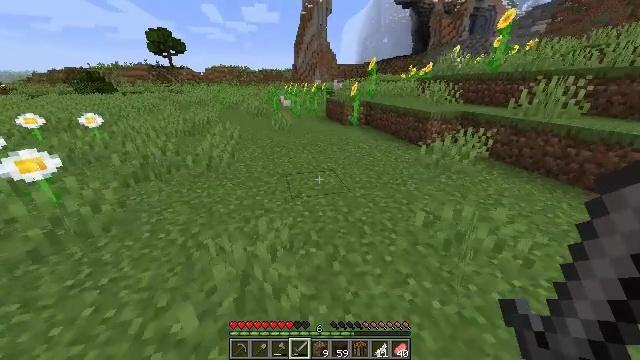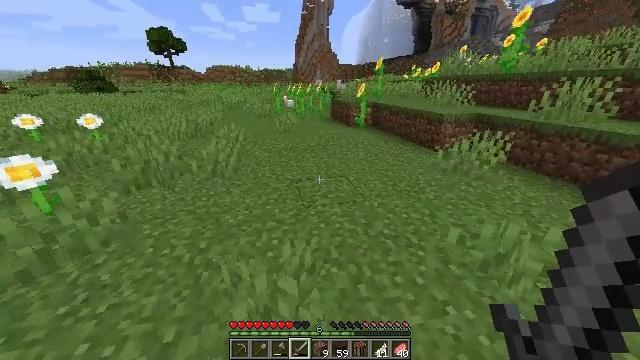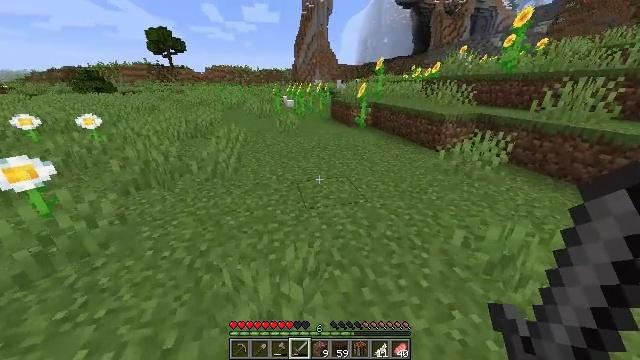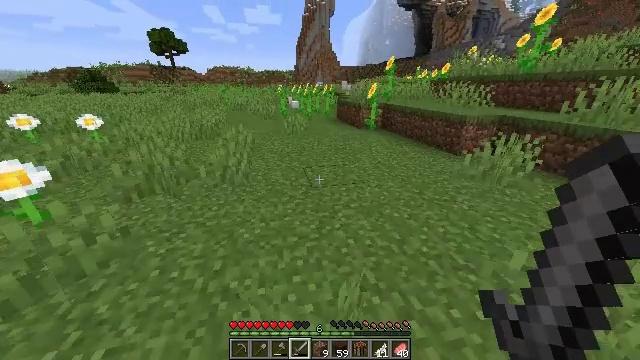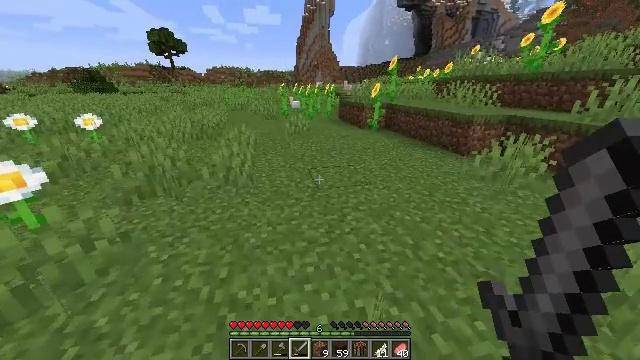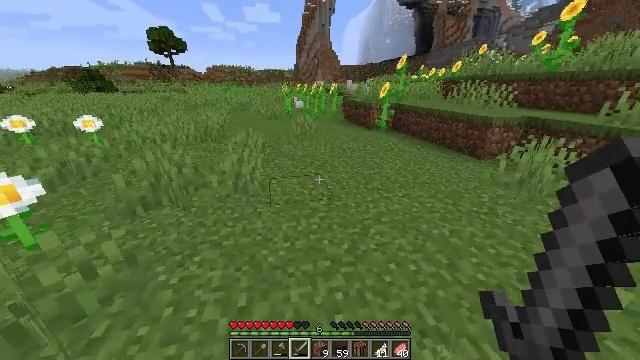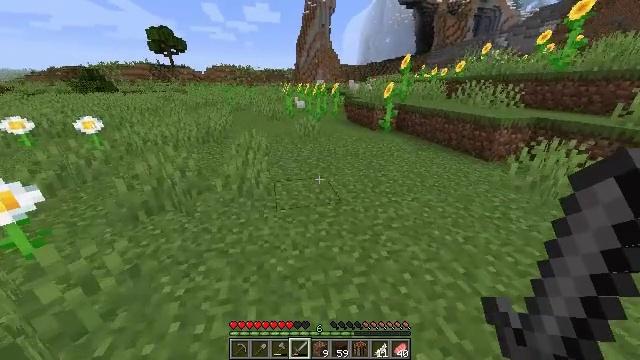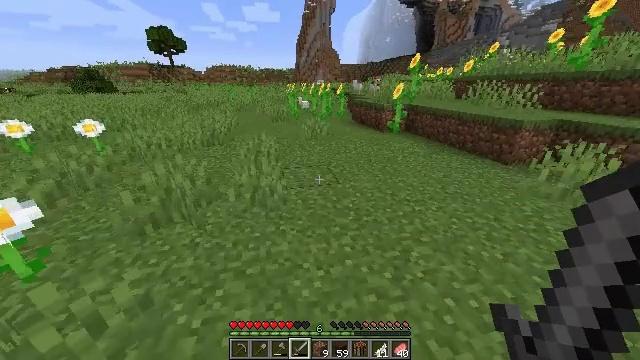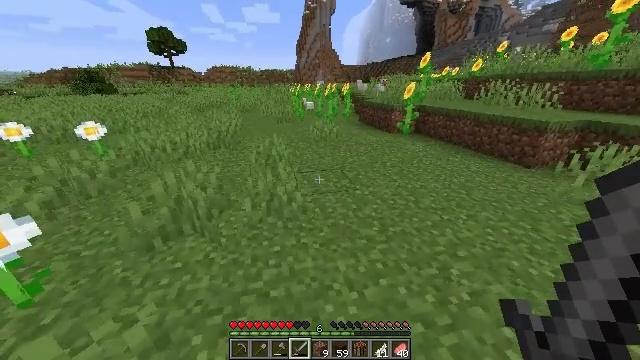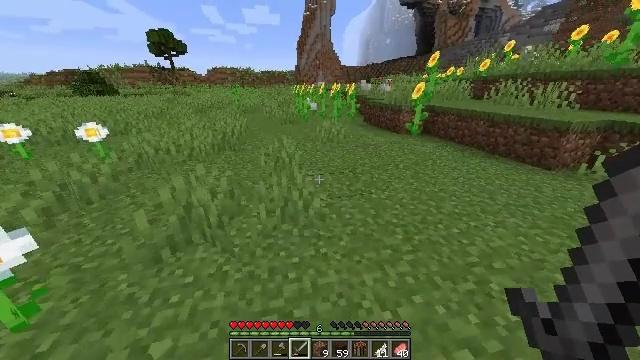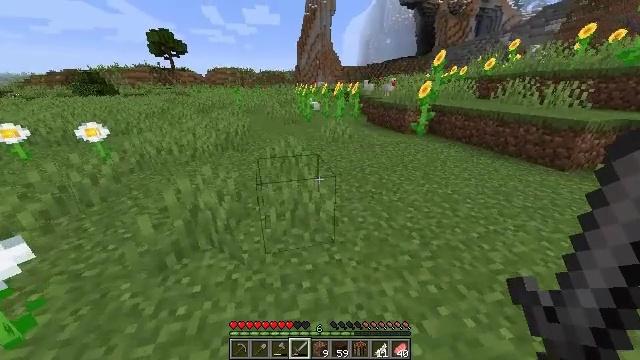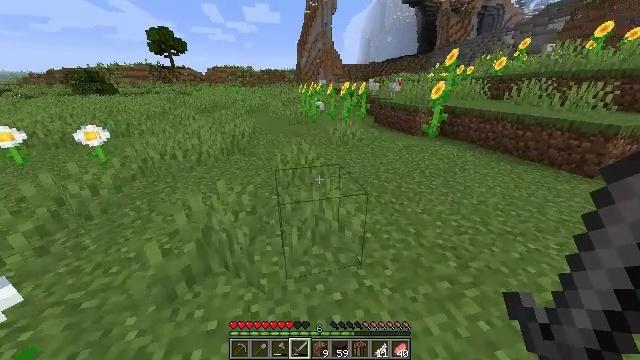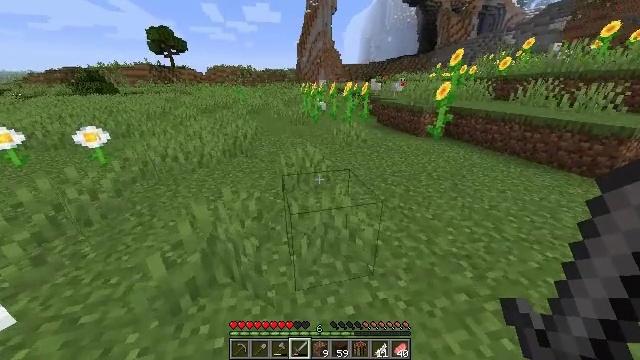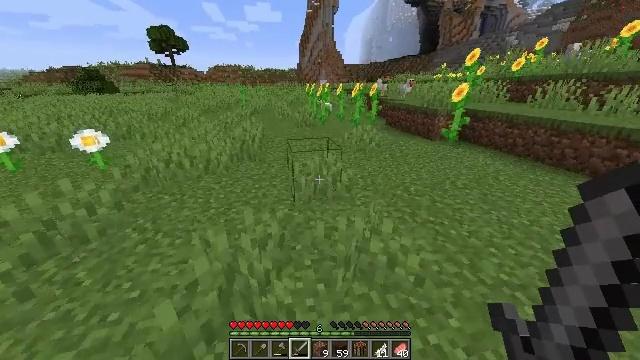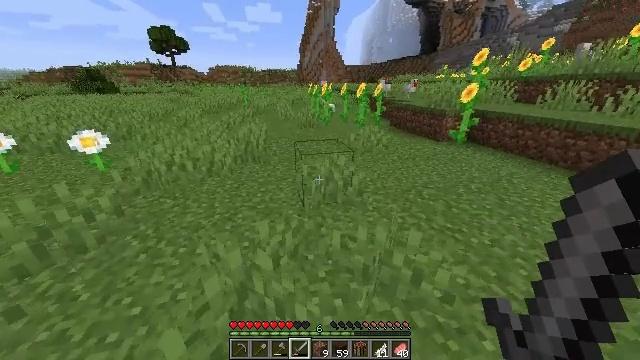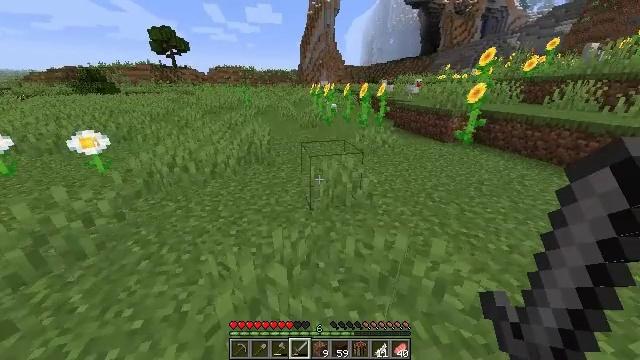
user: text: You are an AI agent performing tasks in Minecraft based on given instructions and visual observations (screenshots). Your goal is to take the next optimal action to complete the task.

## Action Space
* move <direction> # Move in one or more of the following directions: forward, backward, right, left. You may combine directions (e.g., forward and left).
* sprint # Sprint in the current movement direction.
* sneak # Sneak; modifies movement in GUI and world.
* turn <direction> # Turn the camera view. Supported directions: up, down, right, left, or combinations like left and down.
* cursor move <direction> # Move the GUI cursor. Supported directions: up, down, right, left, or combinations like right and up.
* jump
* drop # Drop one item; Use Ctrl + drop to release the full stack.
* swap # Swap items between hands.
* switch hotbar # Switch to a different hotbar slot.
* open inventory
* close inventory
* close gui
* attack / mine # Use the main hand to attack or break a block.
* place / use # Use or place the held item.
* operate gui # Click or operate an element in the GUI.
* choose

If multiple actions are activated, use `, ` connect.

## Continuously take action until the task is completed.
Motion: motion action
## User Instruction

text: Attack the sunflower to harvest it.
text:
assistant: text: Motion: move forward and move left, sprint
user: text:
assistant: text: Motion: move forward and move left, sprint
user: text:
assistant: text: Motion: move forward and move left, sprint
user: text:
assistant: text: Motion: move forward and move left, sprint
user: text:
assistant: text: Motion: move forward and move left, sprint
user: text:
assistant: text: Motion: move forward and move left, sprint
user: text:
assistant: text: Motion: move forward and move left, sprint
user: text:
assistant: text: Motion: move forward and move left, sprint
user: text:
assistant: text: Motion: move forward and move left, sprint
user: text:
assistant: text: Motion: move forward and move left, sprint
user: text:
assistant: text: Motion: move forward and move left, sprint
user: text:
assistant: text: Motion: move forward and move left, sprint
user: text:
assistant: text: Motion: move forward and move left, sprint
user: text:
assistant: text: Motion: move forward and move left, sprint
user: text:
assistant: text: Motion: move forward and move left, sprint
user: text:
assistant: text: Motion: move forward and move left, sprint
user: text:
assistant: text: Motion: move forward and move left, sprint
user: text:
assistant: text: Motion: move forward and move left, sprint
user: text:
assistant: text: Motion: move forward, sprint, turn right
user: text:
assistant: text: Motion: move forward, sprint, turn right
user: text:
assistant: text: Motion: move forward, sprint, turn right
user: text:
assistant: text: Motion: move forward, sprint, turn right
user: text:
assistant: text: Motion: move forward, sprint, turn right
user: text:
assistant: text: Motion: move forward, sprint
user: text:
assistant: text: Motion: move forward, sprint
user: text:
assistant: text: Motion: move forward, sprint
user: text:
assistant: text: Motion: move forward, sprint
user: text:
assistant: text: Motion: move forward, sprint
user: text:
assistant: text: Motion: move forward and move left, sprint
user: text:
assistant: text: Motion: move forward and move left, sprint